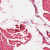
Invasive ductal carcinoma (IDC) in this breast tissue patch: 0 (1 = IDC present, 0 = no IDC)